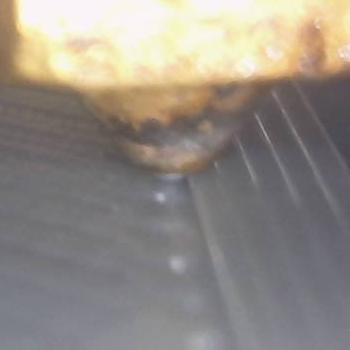
Flow rate: 105%